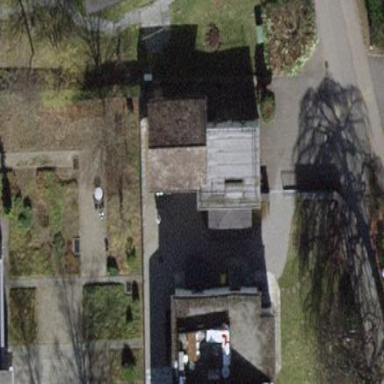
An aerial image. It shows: Garage building.